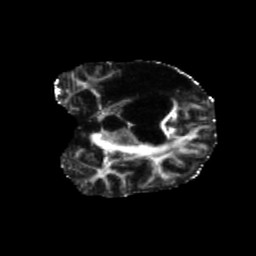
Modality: FA
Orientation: coronal
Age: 71
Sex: female
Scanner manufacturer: siemens
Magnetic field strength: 3 T
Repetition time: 5.47 s
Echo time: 0.0854 s